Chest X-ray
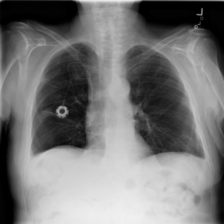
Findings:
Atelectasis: negative
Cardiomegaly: negative
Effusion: positive
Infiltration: negative
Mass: negative
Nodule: negative
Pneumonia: negative
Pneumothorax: negative
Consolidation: negative
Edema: negative
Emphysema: negative
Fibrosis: positive
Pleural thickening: negative
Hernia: negative